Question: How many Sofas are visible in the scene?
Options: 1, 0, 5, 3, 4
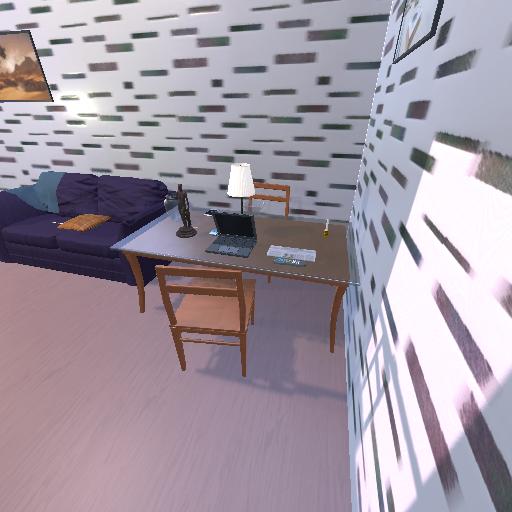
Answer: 1